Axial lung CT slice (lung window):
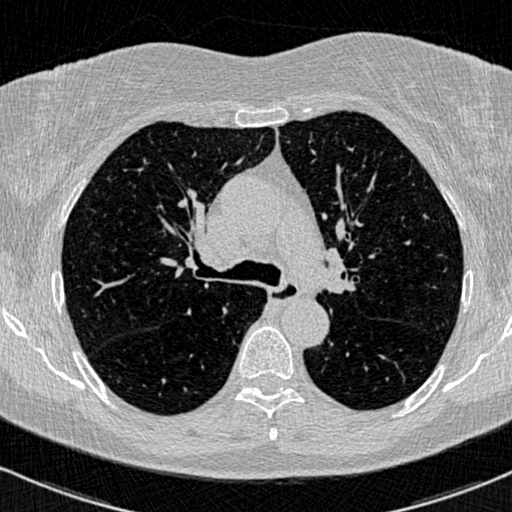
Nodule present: no